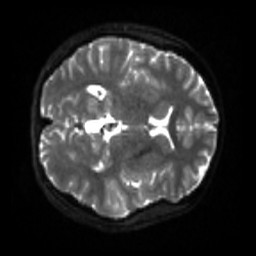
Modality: sbref
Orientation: axial
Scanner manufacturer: siemens
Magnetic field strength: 3 T
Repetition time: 4 s
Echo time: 0.0594 s